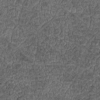
Label: not_dusty